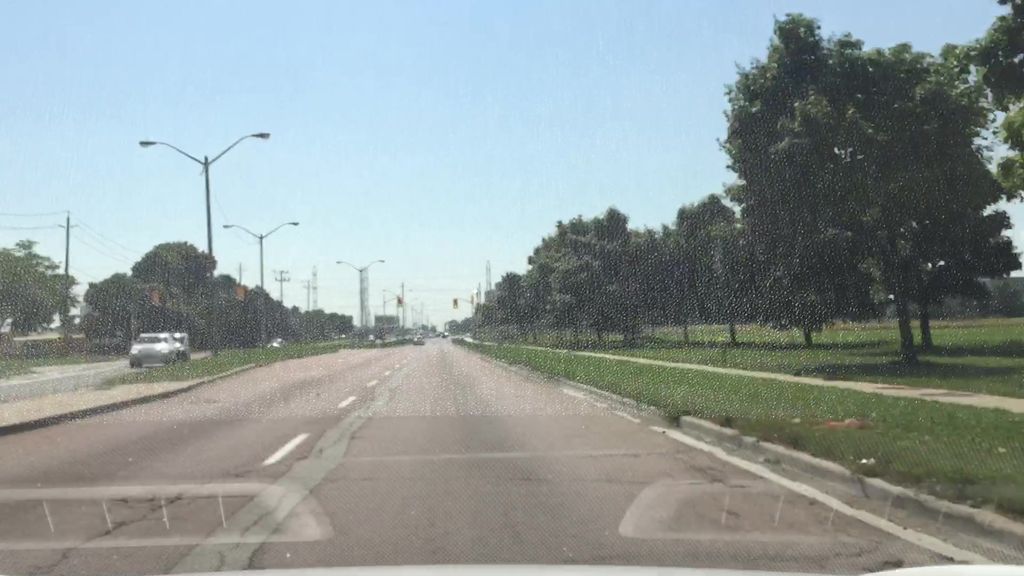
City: toronto